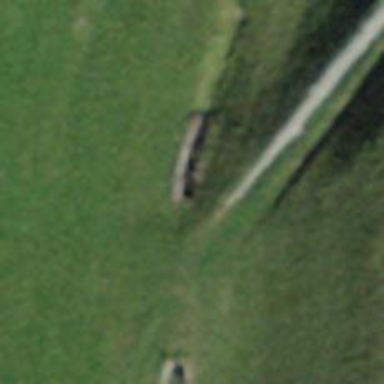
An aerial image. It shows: Culvert tunnel.